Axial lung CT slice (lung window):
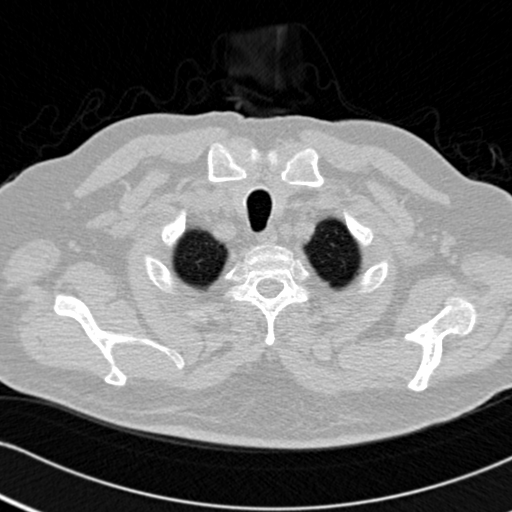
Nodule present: no